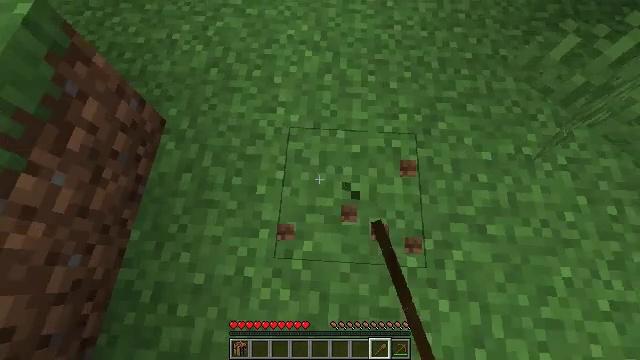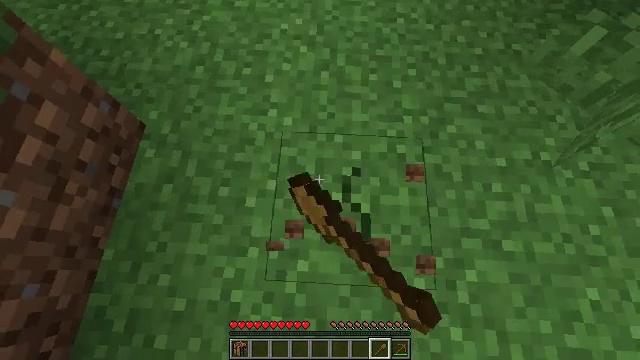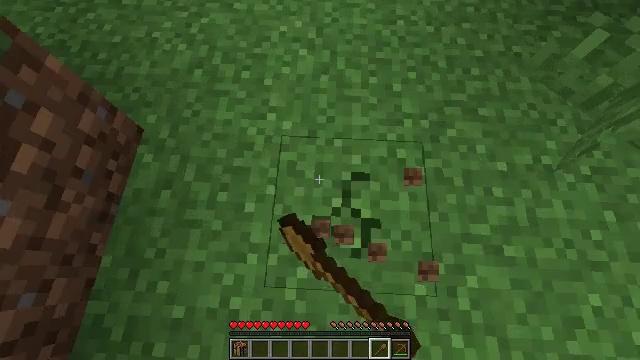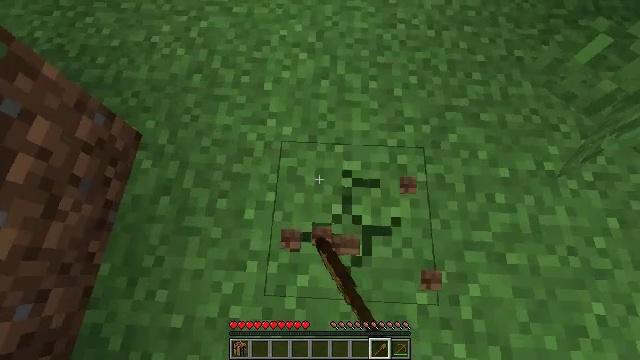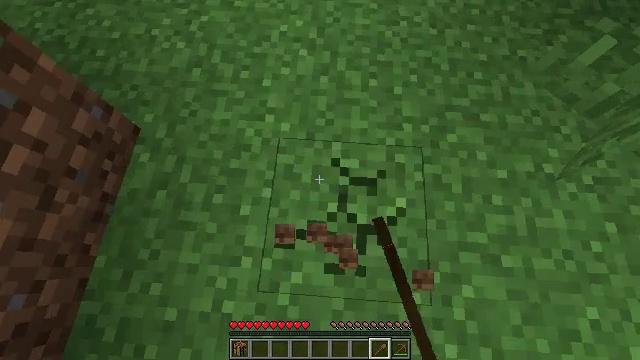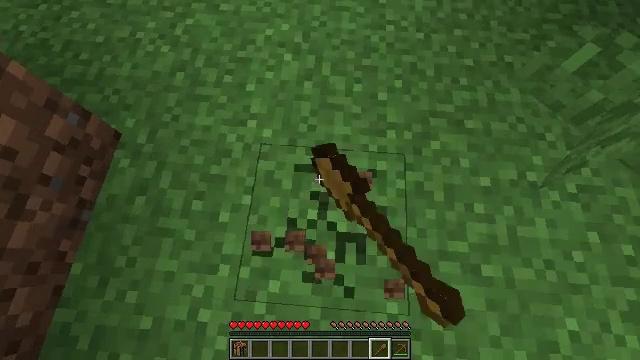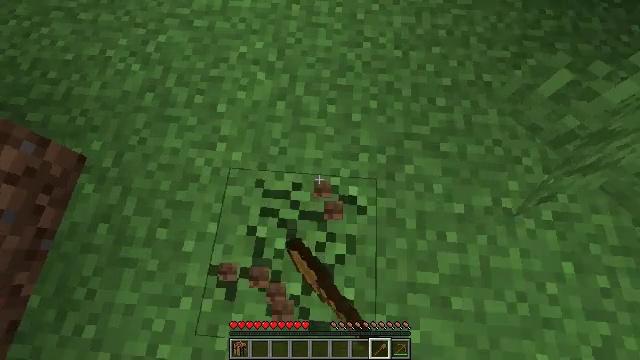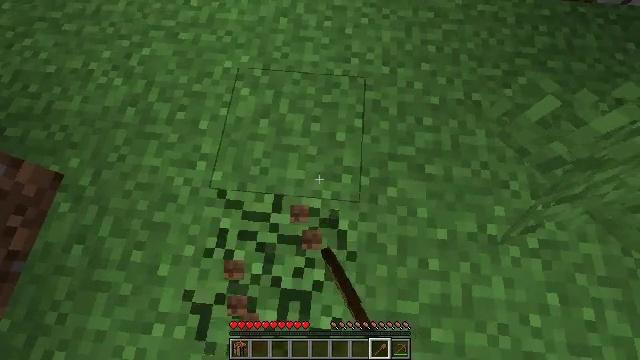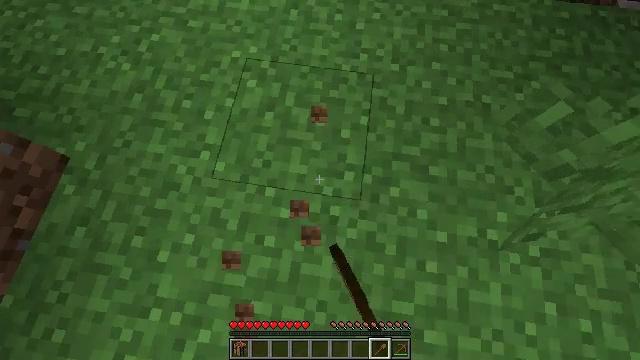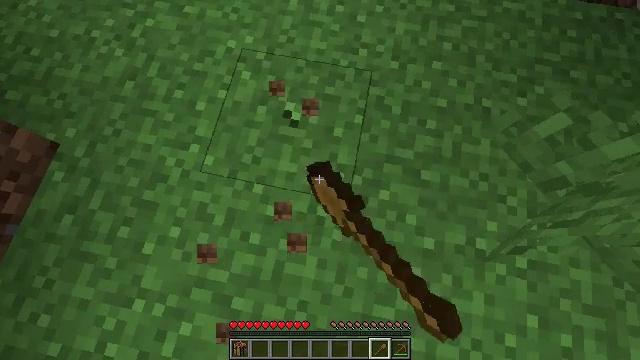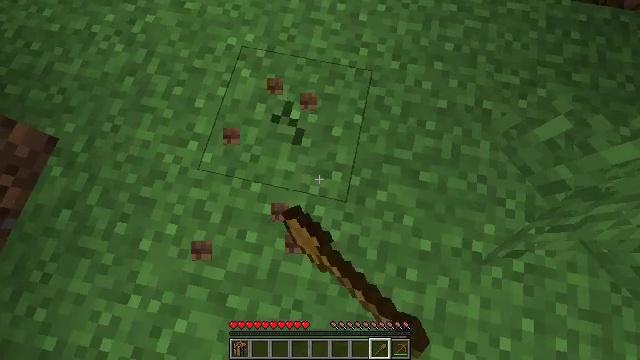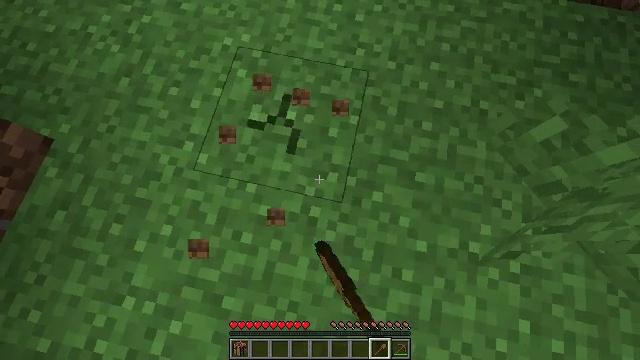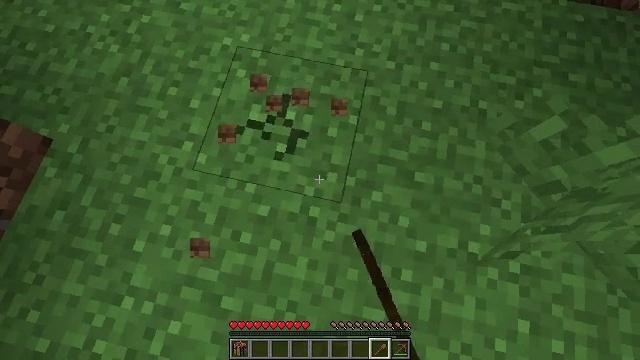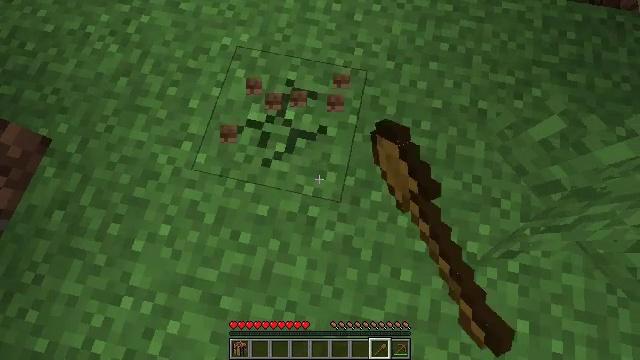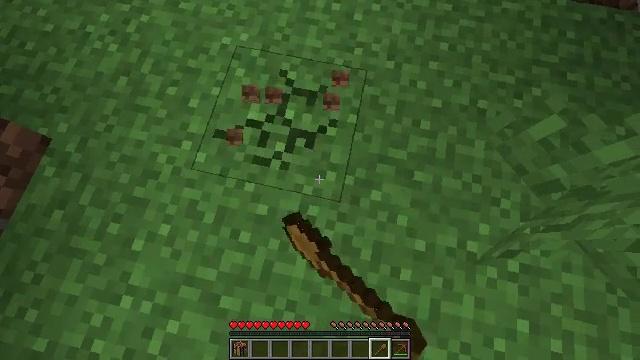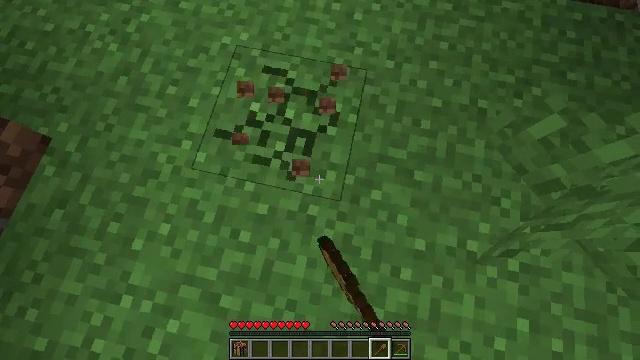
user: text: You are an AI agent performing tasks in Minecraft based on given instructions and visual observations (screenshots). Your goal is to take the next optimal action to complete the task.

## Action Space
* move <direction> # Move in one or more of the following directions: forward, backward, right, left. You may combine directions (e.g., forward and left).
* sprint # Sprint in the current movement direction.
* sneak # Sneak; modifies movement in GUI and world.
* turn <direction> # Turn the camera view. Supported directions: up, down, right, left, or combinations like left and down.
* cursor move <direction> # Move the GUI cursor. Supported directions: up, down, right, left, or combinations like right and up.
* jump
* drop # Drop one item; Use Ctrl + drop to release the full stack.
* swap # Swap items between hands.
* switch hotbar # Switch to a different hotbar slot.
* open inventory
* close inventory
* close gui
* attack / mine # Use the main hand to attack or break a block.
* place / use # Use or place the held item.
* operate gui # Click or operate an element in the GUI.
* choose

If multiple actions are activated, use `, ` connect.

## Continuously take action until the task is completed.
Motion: motion action
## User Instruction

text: Gather grass block for landscaping.
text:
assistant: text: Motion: attack / mine
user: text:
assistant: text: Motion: attack / mine
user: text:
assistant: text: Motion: attack / mine
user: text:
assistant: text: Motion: move right, turn left, attack / mine
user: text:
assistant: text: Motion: move forward and move right, attack / mine
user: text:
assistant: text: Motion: move forward and move right, attack / mine
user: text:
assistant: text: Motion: move forward and move right, attack / mine
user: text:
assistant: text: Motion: turn left and down, attack / mine
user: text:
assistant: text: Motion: turn left and down, attack / mine
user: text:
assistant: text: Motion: turn left, attack / mine
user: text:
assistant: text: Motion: attack / mine
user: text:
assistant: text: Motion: attack / mine
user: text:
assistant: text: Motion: attack / mine
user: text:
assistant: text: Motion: attack / mine
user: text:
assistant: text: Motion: attack / mine
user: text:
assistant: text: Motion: attack / mine
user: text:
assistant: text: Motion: attack / mine
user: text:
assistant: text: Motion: attack / mine
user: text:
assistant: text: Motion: attack / mine
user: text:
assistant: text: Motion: attack / mine
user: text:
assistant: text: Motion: attack / mine
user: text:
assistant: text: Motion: attack / mine
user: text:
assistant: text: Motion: move back and move left, turn left and down, attack / mine
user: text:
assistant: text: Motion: move back and move left, turn left and down, attack / mine
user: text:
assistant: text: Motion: turn left and down, attack / mine
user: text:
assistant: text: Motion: attack / mine
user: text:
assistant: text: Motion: attack / mine
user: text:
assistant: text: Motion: attack / mine
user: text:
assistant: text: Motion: turn right and up, attack / mine
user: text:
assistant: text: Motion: turn right and up, attack / mine